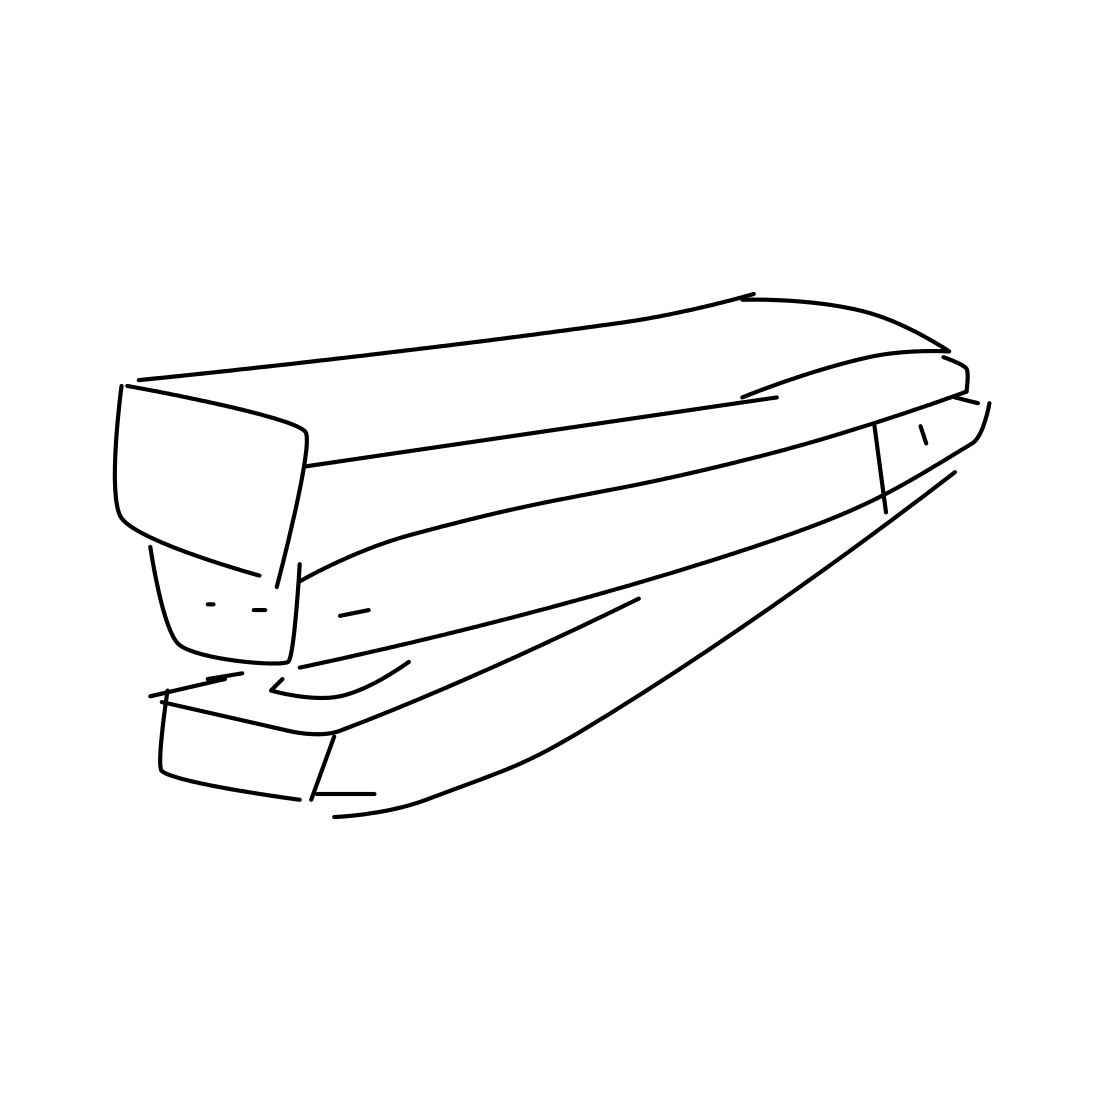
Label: stapler